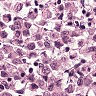
Metastatic tissue present: yes